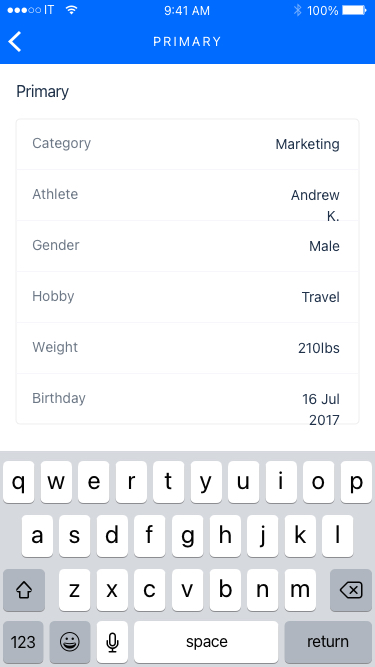
Text in this UI design:
Athlete
Andrew K.
Category
Marketing
Gender
Male
Hobby
Travel
Weight
210lbs
Birthday
16 Jul 2017
Primary
PRIMARY
100%
9:41 AM
IT